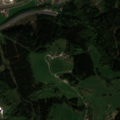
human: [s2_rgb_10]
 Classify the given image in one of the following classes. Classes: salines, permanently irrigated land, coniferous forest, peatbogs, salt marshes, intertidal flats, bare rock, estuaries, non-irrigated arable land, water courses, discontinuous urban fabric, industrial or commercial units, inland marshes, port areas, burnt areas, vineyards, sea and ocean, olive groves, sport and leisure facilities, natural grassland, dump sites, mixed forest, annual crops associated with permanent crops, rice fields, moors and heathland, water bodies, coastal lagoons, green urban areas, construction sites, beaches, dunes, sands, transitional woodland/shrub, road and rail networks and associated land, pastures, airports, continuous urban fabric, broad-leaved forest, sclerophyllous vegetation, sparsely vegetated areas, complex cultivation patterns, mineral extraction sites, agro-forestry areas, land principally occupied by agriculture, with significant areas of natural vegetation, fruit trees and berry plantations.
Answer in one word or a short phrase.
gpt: discontinuous urban fabric, pastures, land principally occupied by agriculture, with significant areas of natural vegetation, coniferous forest, mixed forest